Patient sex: M
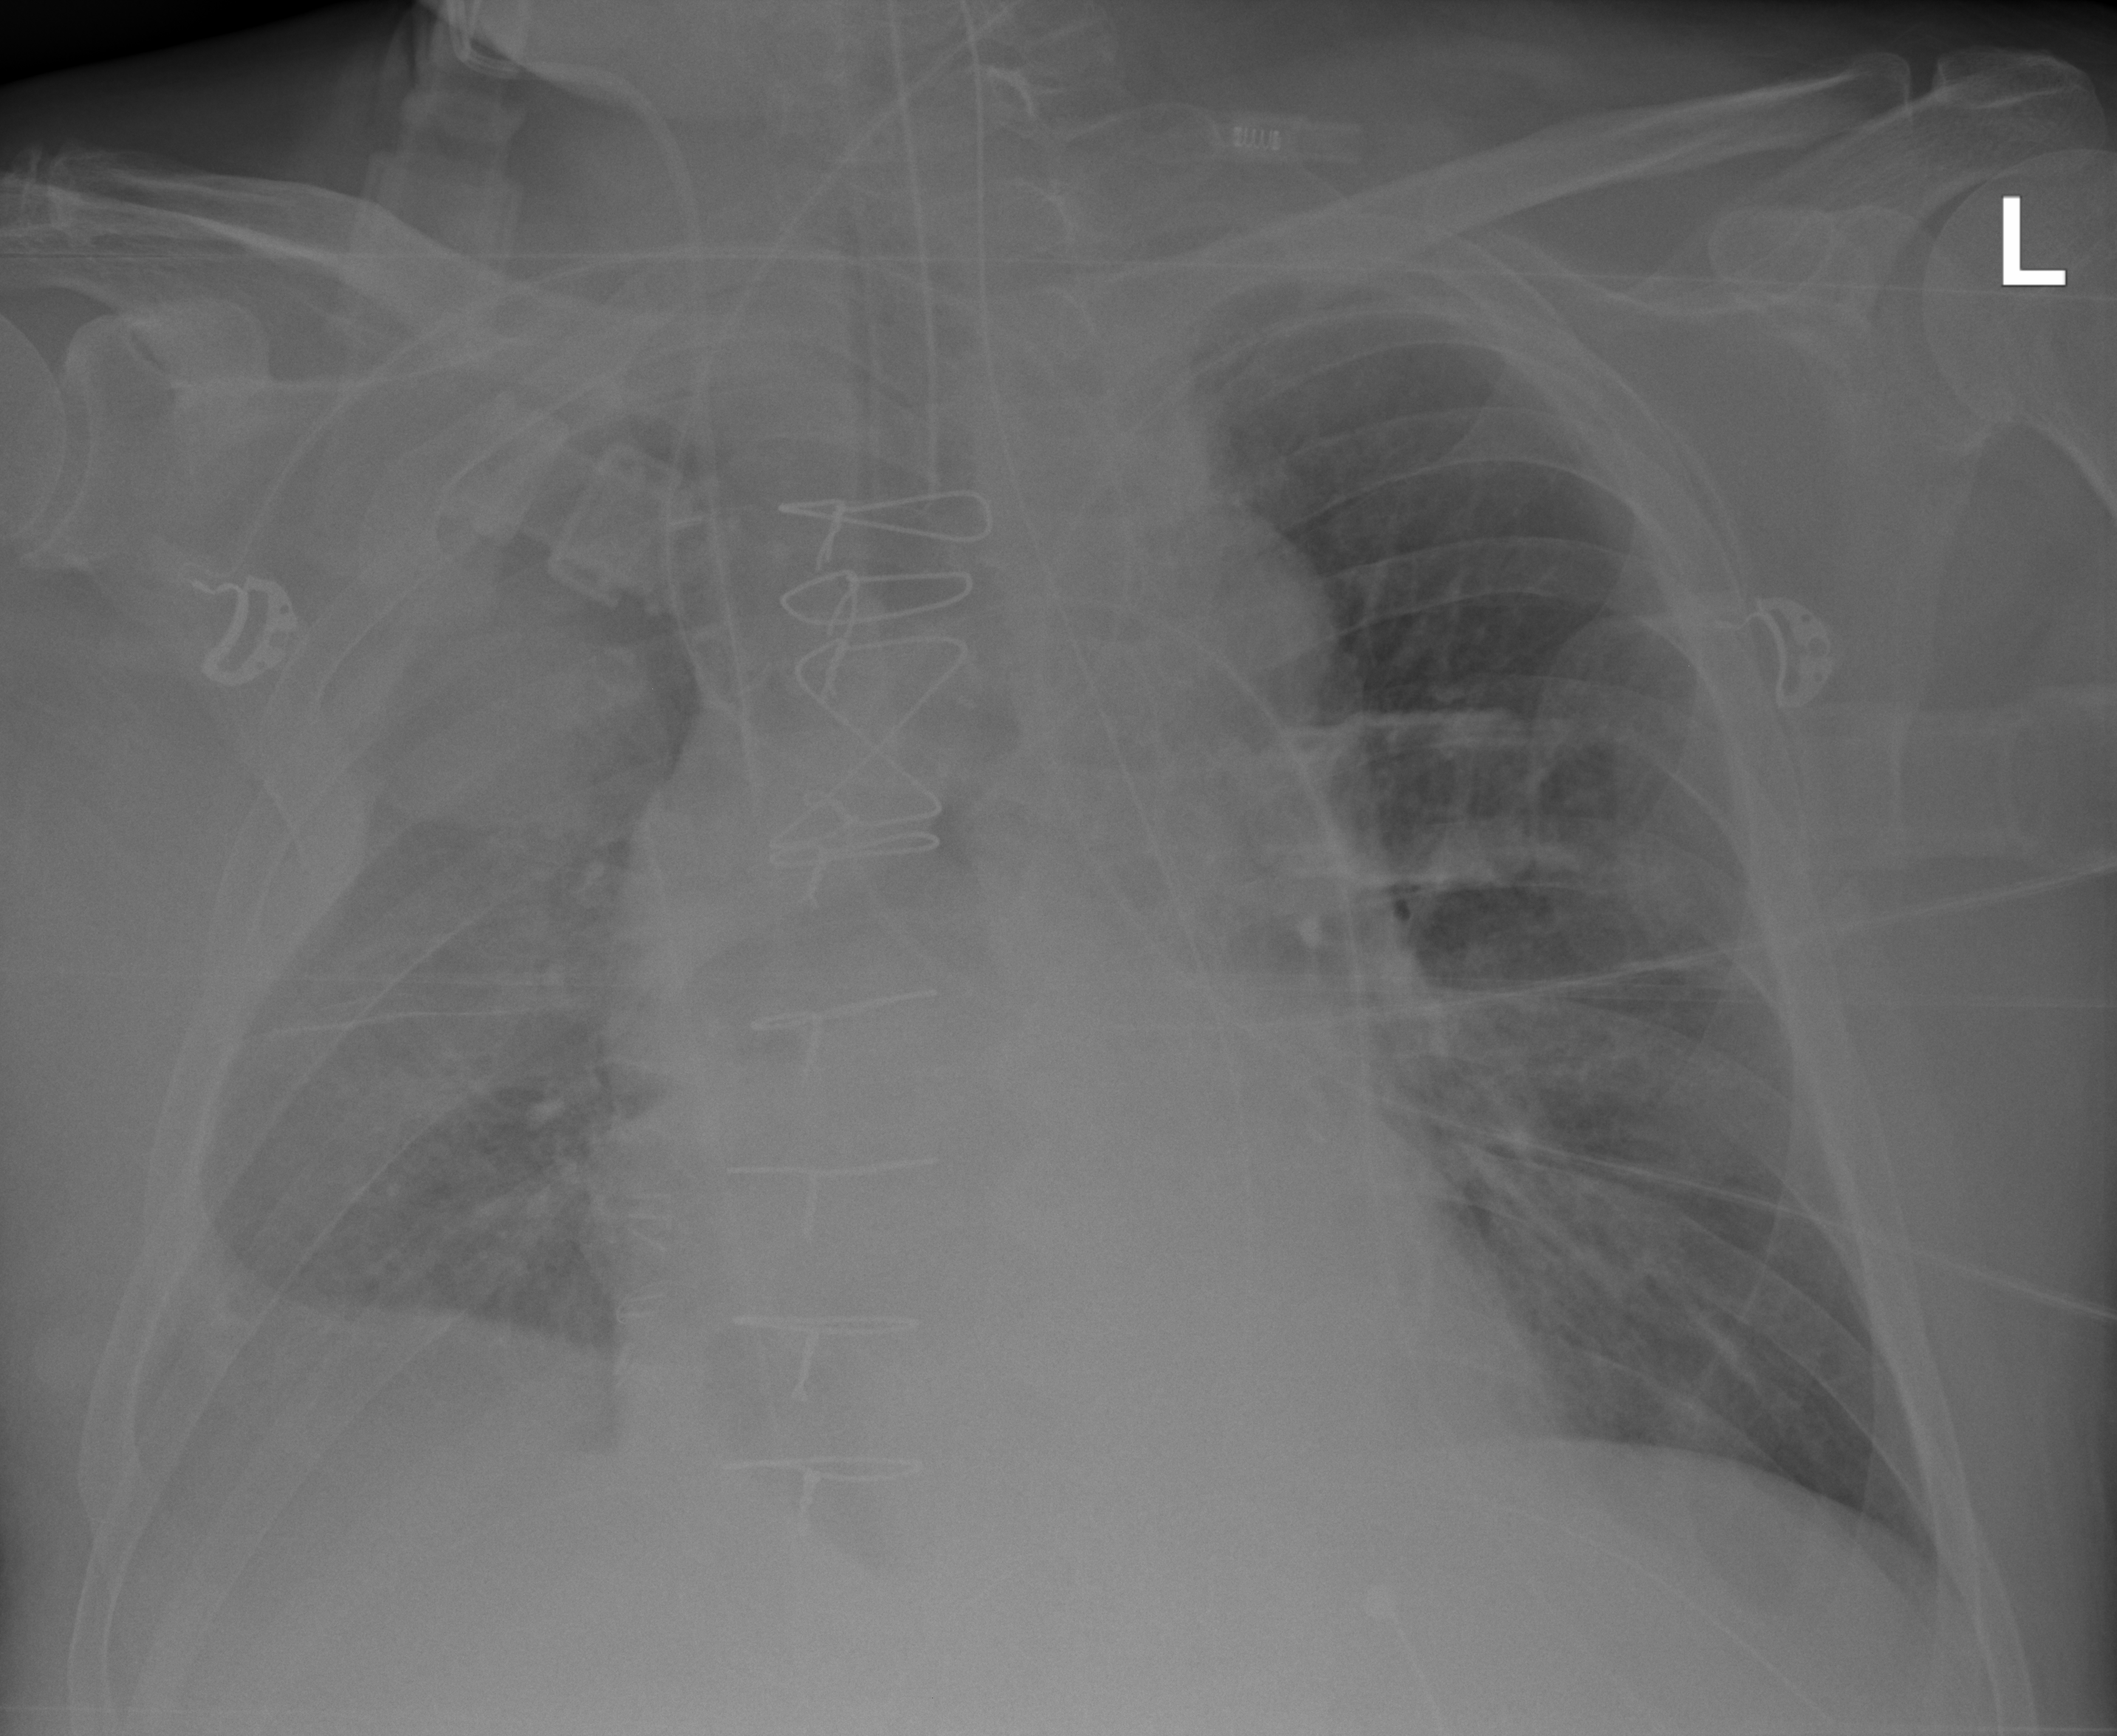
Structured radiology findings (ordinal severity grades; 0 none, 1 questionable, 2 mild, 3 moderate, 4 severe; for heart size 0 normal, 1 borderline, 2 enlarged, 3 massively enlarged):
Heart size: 2
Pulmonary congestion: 2
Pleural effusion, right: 3
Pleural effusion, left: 0
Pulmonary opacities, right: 2
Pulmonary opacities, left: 0
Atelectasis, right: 3
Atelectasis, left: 0